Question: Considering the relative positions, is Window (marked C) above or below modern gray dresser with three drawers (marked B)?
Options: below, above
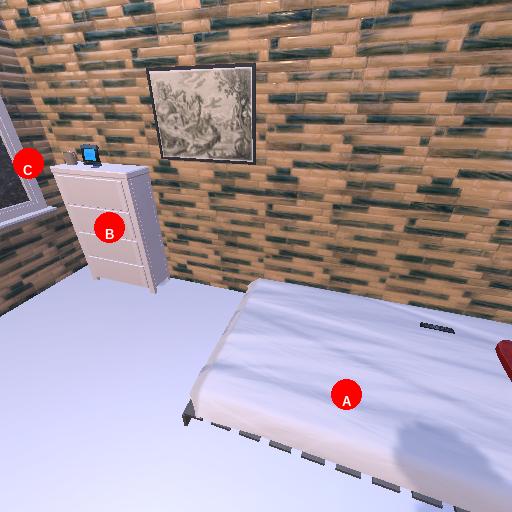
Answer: below